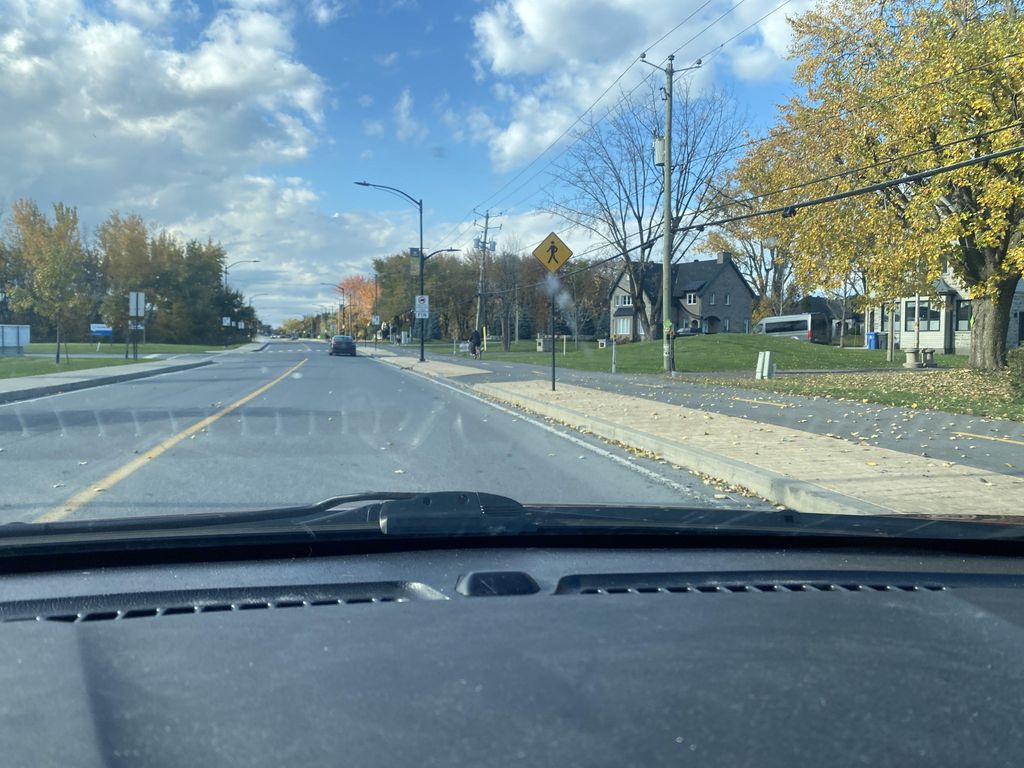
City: montreal